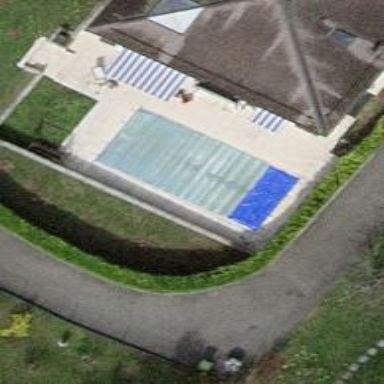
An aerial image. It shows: Swimming pool located in leisure land.